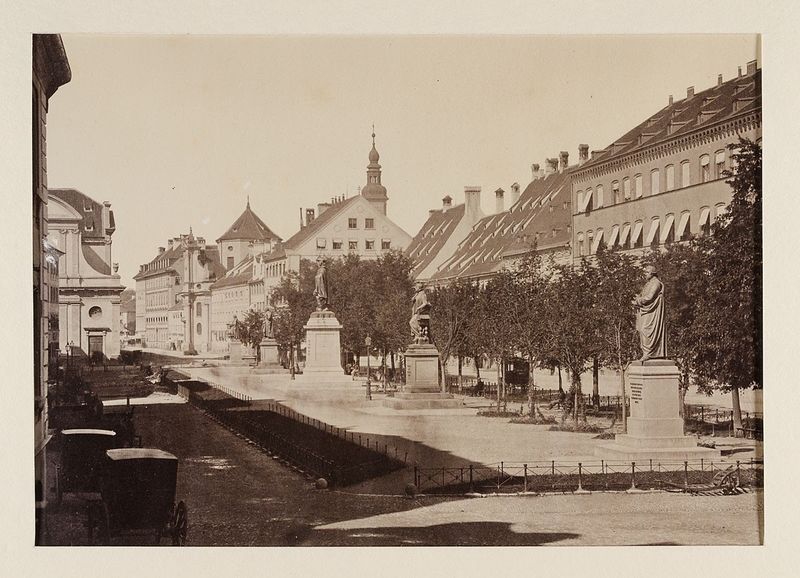
Titel: Promenadeplatz, München
Künstler: Georg Böttger
Standort: Hamburg
Institution: Museum für Kunst und Gewerbe Hamburg
Schlagwörter: baum, weiß, bäume, kirchturm, stadt, schwarz, haus, kirche, kirchturmspitze, statue, ort, dorf, allee, kutsche, platz, foto, fotografie, photographie, stadtansicht, wohnhaus, denkmal, schwarz-weiß, photo, karton, karte, postkarte, fahrzeuge, stadtplatz, standbild, monument, historisch, profanarchitektur, ansichtskarte, architekturfotografie, statur, etagenhaus, tieren, albumin, lichtbild, historische, architekturphotographie, promenadeplatz, bildwerke, angewandte und bildende kunst, hessische systematik, schwarzweißpositivverfahren, silbersalzverfahren, schwarzweißfotografie, gebäude, örtlichkeit, straße, stätte, wohngebäude, straßen, plätze, albuminpapier